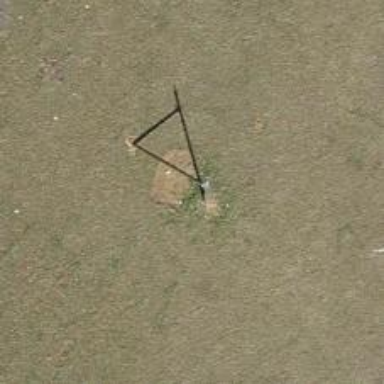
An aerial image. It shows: Utility pole in the area.